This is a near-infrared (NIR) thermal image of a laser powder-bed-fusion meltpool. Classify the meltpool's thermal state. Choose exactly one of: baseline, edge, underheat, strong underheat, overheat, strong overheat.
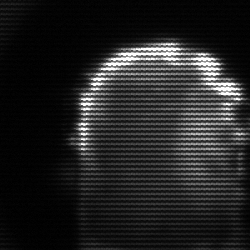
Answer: baseline